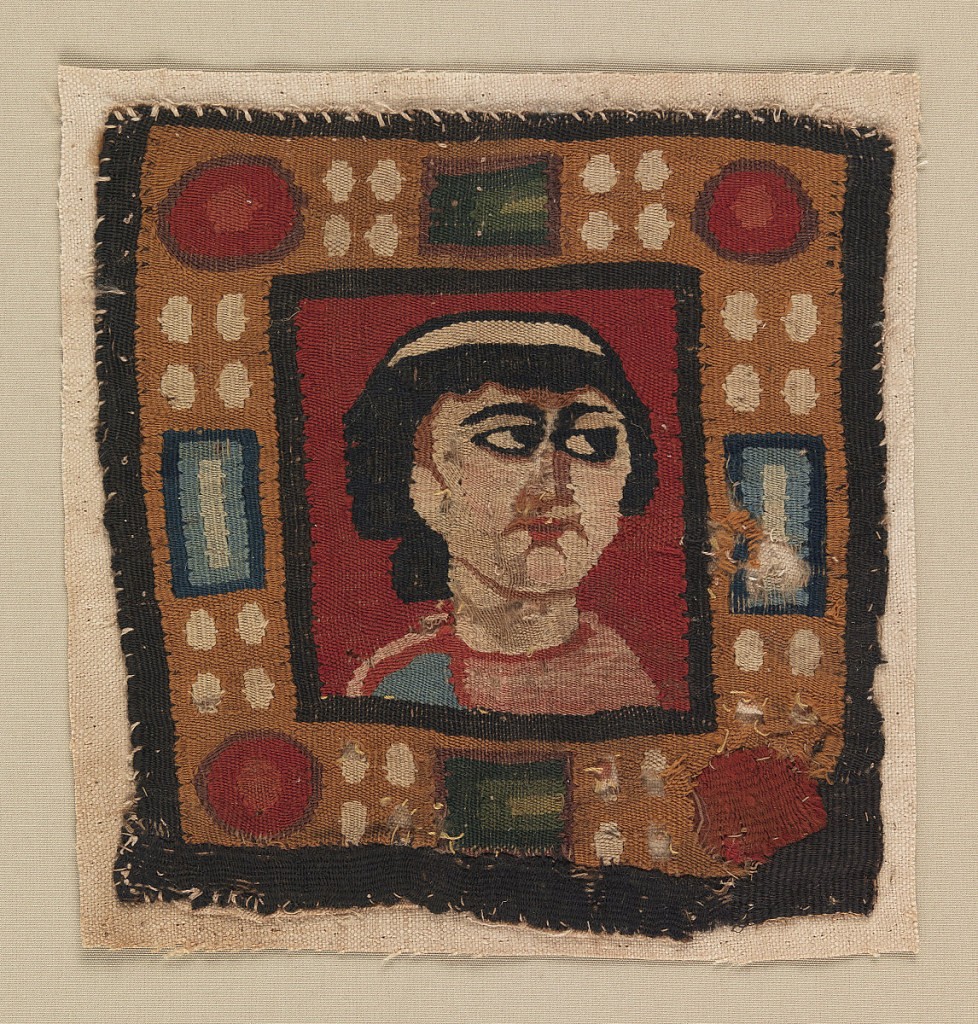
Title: Square
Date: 5th–7th century
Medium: wool Technique: plain weave with discontinuous wefts (slit tapestry) Label: Wool slit tapestry
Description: Square of wool tapestry containing an almost frontal bust of a woman with dark hair knotted at the back, gazing to her left, on a red ground. Broad frame imitating gold set with cabochons and rectangular faceted jewels in blue, green, red and white. The woman is wearing a pink garment with perhaps a mantle of sky blue on her right shoulder; she wears a white band in her hair, which is mingled dark blue and brown wefts.